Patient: sex M, age 64
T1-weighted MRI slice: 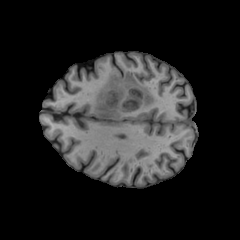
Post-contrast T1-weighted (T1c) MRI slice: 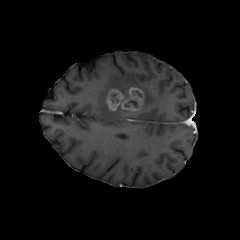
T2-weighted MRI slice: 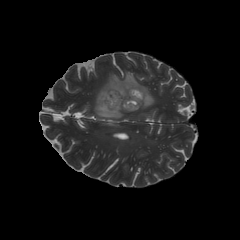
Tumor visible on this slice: yes
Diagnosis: Glioblastoma, IDH-wildtype
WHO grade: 4